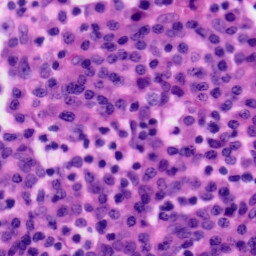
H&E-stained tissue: Tonsil